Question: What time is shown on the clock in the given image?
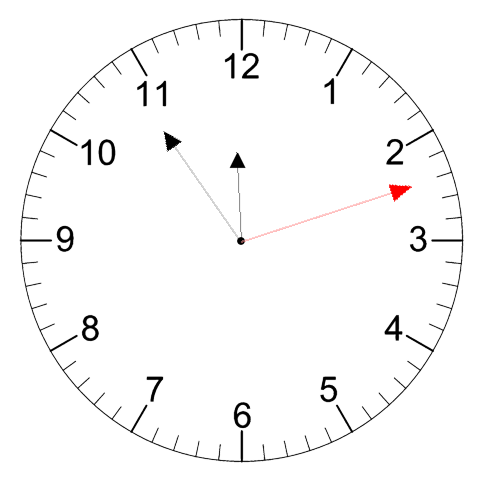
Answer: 11:54:12